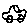
Label: car